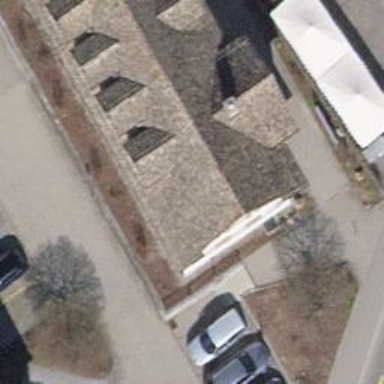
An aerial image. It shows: Village town hall building.